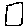
Label: square